Field crop: tomato
Growth stage: 1
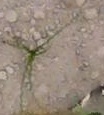
Species: cyperus